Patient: sex M, age 48
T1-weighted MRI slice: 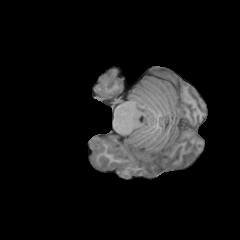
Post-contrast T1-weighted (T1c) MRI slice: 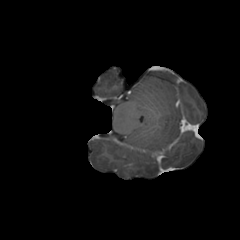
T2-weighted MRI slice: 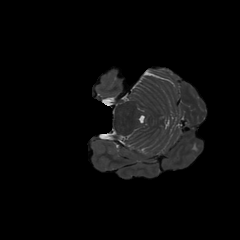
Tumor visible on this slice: yes
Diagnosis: Glioblastoma, IDH-wildtype
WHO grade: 4